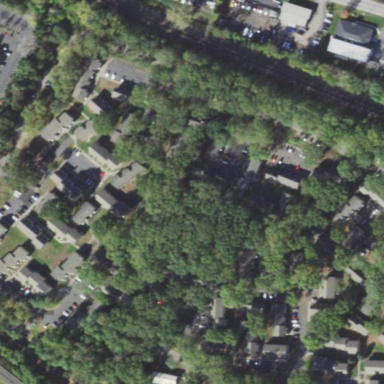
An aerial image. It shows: Residential area with apartments.